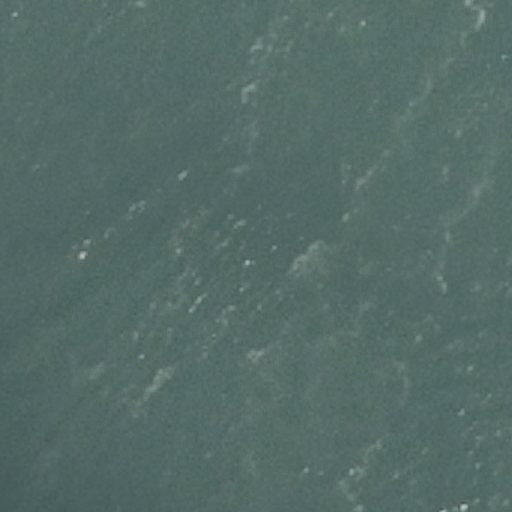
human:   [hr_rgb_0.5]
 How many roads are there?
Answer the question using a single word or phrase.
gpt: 2

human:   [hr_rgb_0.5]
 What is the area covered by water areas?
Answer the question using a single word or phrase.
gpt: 10618m2

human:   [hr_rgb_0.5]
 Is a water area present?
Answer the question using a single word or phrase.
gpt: yes

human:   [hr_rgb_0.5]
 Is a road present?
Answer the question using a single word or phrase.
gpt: yes

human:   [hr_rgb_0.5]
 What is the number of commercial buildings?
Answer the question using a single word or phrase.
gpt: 0

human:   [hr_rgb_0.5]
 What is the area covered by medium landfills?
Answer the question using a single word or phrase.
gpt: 0m2

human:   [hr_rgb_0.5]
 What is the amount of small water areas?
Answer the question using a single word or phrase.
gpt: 0

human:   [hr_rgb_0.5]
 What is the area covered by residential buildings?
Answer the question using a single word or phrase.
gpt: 0m2

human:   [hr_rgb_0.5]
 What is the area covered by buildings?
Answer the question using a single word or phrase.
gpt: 0m2

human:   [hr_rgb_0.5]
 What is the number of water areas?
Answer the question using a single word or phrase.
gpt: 1

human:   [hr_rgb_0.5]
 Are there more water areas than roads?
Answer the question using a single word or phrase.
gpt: no

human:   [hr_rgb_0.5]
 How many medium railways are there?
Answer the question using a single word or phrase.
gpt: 0

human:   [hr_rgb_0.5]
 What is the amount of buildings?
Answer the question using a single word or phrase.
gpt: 0

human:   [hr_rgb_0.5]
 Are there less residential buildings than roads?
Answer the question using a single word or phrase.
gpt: yes

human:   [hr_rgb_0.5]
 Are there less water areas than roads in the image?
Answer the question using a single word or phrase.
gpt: yes

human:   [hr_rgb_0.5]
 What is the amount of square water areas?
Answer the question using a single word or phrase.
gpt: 0

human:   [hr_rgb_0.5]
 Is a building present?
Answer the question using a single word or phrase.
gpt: no

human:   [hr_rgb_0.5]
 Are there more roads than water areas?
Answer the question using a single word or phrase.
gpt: yes

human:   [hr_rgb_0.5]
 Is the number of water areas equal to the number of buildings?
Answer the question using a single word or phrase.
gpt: no

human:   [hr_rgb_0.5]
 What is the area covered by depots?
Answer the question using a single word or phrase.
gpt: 0m2

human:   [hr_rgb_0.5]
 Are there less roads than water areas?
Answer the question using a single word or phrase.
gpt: no

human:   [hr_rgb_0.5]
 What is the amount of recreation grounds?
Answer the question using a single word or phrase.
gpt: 0

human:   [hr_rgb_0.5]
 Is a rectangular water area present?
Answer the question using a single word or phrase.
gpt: yes

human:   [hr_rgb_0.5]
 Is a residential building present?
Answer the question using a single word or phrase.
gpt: no

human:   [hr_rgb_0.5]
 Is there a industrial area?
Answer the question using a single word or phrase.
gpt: no

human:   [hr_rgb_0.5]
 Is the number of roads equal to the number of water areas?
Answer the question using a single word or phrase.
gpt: no

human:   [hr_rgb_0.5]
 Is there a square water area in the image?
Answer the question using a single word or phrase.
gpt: no

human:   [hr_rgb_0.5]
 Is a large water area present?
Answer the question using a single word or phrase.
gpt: yes

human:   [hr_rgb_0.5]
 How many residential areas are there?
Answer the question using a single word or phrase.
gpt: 0

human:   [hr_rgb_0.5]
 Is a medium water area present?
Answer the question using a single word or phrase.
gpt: no

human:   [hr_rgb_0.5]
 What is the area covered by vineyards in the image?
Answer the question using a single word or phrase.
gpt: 0m2

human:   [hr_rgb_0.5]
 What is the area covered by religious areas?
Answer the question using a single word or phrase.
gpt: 0m2

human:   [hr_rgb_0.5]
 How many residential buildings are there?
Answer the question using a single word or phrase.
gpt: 0

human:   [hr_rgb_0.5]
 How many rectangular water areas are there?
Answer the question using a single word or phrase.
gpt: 1

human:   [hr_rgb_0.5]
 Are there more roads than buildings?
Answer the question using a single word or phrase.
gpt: yes

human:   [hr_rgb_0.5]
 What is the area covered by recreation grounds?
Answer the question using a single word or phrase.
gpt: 0m2

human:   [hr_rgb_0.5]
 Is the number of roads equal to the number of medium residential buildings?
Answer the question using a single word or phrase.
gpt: no

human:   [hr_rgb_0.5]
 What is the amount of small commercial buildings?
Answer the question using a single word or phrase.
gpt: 0

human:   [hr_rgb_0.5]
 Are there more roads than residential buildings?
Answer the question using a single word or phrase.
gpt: yes

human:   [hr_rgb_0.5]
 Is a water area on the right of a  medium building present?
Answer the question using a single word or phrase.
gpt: no

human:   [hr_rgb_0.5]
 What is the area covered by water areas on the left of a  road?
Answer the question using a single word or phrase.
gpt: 0m2

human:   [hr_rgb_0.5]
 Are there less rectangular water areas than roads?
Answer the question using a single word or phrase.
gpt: yes

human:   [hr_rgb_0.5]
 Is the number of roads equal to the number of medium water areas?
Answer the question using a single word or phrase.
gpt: no

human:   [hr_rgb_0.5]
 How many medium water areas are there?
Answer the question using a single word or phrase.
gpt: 0

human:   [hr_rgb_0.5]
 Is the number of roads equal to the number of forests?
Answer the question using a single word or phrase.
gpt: no

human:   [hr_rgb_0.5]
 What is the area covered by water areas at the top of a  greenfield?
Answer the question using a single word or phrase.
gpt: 0m2

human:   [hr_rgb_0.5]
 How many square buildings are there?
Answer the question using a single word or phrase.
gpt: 0

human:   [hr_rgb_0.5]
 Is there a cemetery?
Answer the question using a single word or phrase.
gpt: no

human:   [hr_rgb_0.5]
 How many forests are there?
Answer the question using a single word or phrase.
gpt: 0

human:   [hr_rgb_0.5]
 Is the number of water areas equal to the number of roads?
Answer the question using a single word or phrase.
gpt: no

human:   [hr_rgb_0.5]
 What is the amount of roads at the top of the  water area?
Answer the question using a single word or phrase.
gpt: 0

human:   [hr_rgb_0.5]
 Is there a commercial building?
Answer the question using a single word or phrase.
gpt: no

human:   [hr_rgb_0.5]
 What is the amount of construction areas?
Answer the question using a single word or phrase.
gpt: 0

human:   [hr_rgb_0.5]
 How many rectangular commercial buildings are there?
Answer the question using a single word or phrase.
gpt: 0

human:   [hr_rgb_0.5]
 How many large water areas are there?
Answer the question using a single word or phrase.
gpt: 1

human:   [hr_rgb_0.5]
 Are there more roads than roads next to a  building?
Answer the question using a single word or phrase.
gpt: yes

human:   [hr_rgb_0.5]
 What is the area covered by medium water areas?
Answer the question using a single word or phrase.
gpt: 0m2

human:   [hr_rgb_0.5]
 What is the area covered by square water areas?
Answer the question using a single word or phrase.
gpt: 0m2

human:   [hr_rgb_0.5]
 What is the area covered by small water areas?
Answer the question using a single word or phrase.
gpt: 0m2

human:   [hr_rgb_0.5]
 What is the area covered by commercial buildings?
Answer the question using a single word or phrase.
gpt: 0m2

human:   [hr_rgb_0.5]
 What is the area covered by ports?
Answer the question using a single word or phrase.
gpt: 0m2

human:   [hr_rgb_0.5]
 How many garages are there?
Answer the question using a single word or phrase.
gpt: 0

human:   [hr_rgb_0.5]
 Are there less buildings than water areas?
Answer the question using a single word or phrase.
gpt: yes

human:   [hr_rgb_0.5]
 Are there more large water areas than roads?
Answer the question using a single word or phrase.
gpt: no